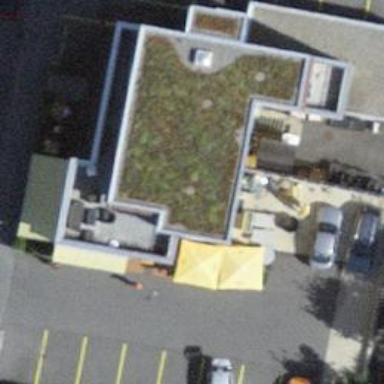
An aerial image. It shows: Restaurant.